Milling tool wear sample.
Tool blade image: 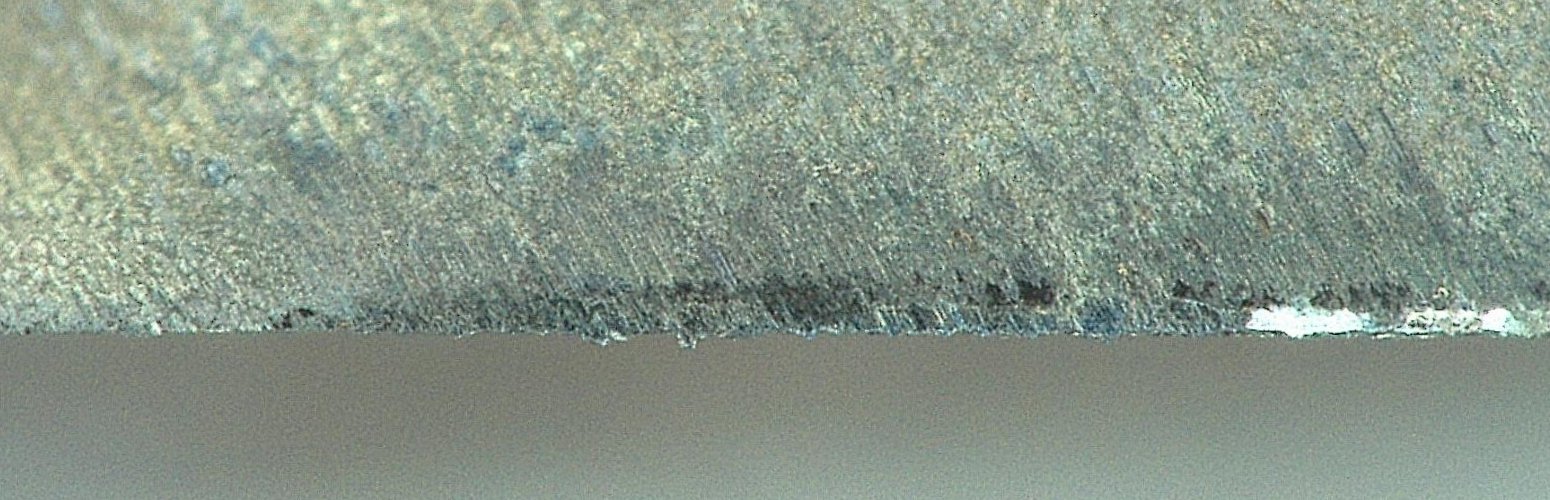
Chip image: 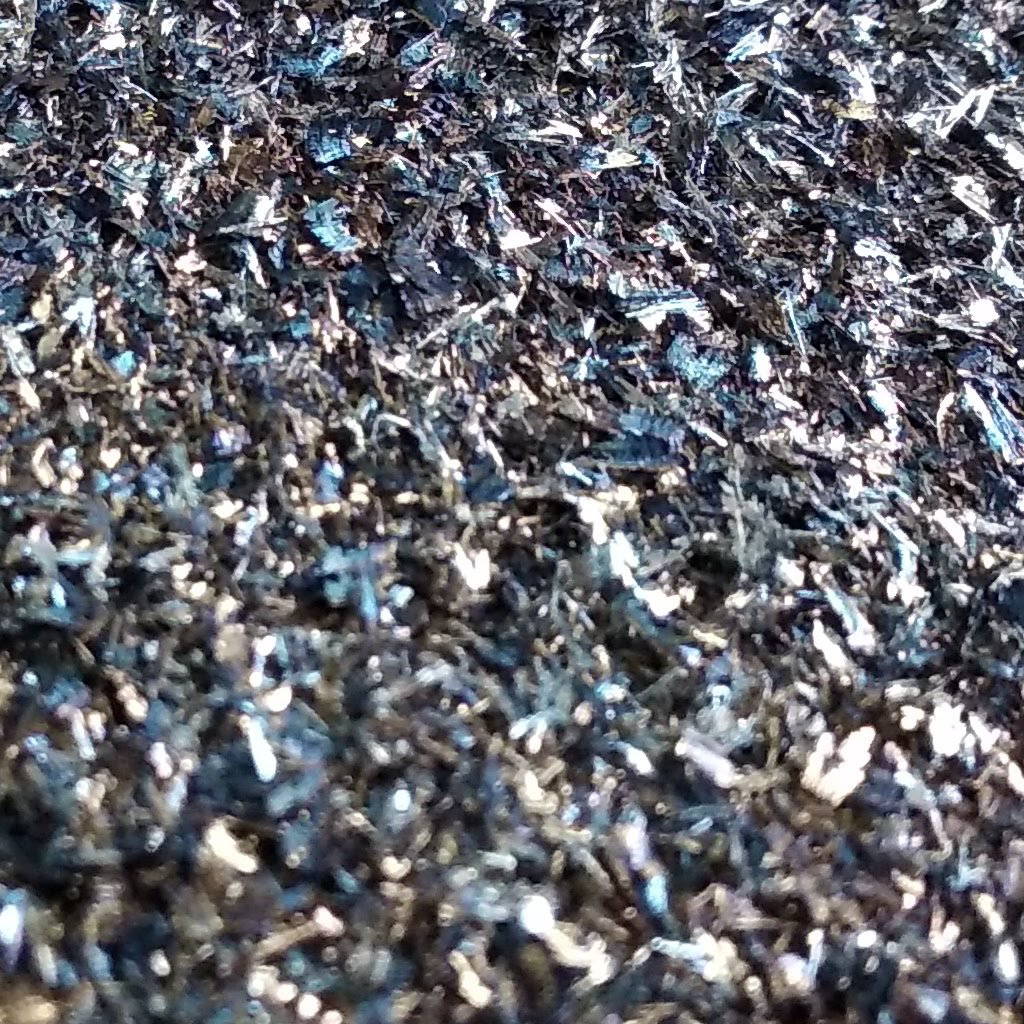
Workpiece image: 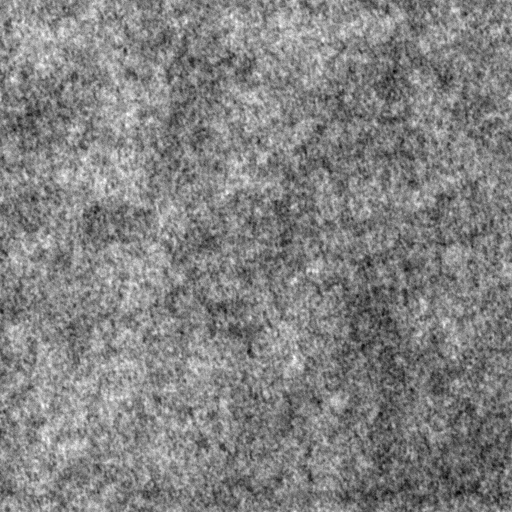
Tool wear state: dulled
Gaps: 3.36
Flank wear: 158.19
Overhang: 29.24
Force-signal Mel-spectrograms (X, Y, Z axes): 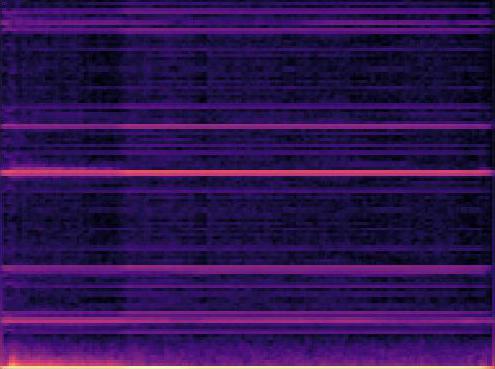 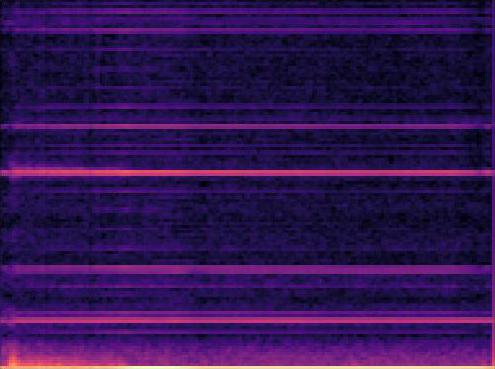 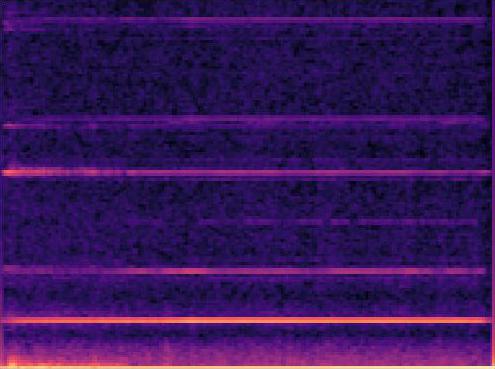
Force-signal scalograms (X, Y, Z axes): 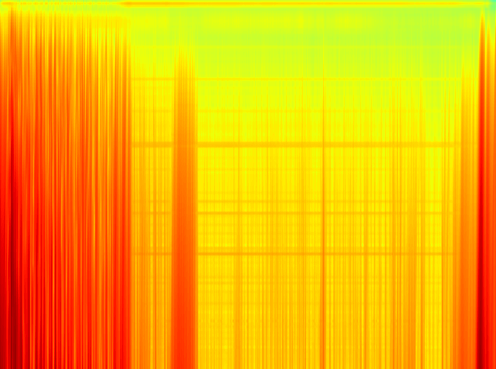 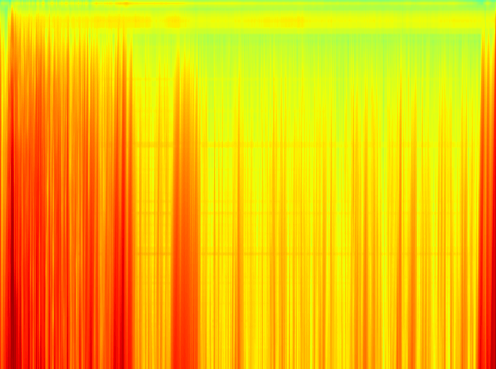 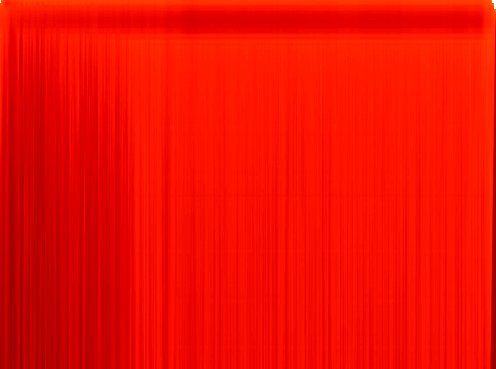
Force phase: accelerated_severe_wear